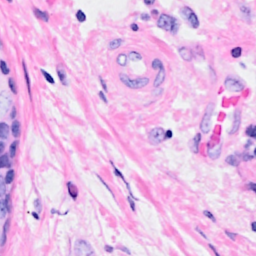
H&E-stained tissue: Breast